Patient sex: M
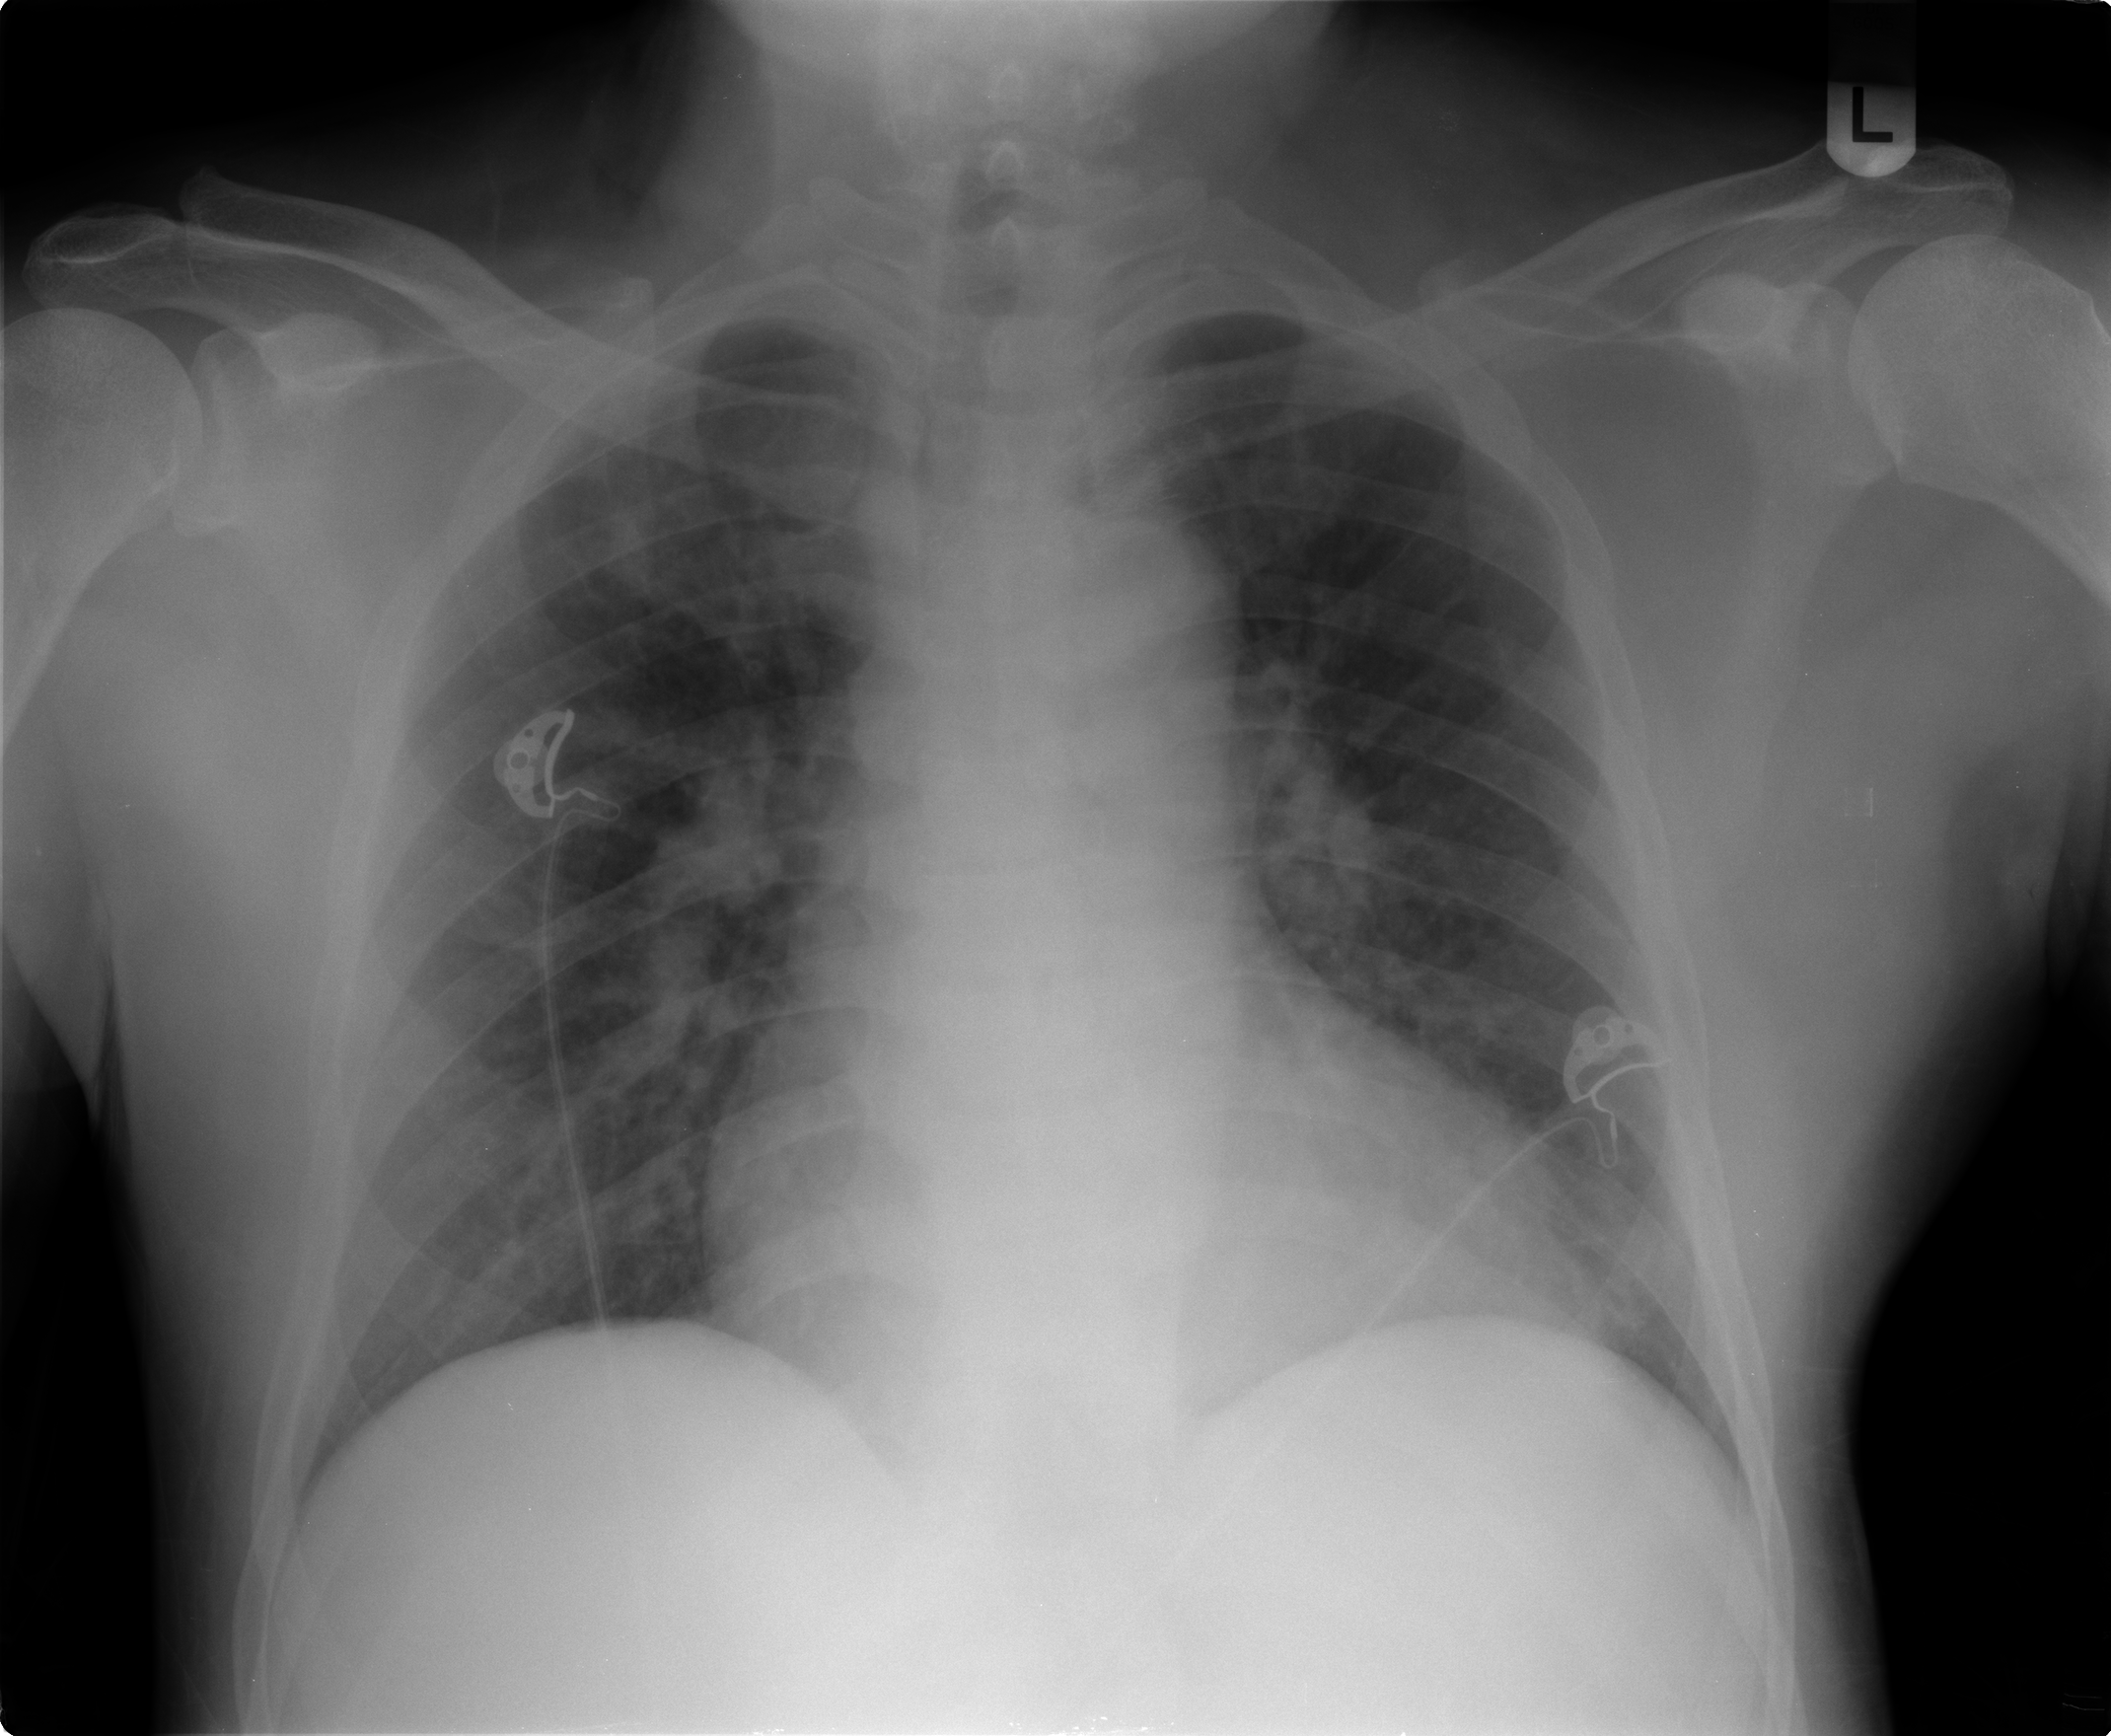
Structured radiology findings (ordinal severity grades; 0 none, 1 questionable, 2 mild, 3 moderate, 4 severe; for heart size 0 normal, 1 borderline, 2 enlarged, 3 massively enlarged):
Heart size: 2
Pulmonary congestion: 1
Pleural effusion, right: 0
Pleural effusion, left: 0
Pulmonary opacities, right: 0
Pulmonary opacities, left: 0
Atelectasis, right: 0
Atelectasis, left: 0